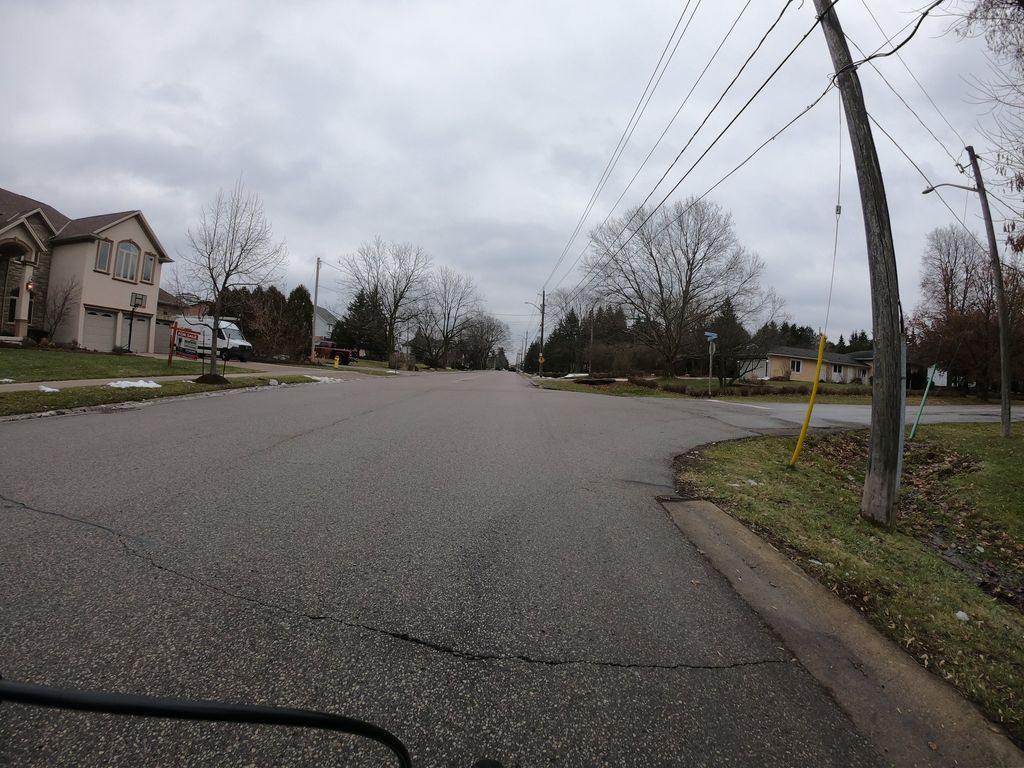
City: kitchener-waterloo